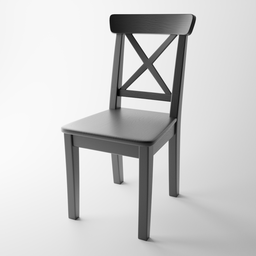
Label: furniture